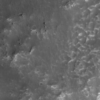
Label: not_dusty